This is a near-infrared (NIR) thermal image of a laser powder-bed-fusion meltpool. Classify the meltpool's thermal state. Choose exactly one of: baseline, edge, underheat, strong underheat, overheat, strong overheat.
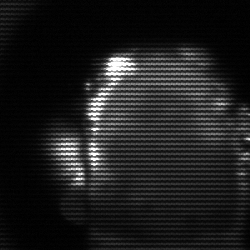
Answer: baseline